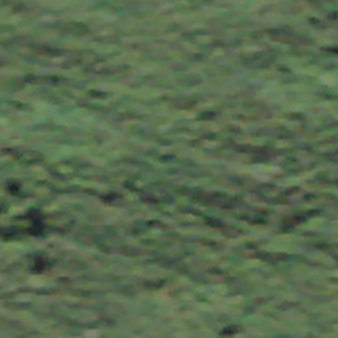
Label: other